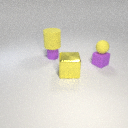
large yellow metal cube to the left of small purple rubber cube